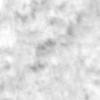
Label: no_change